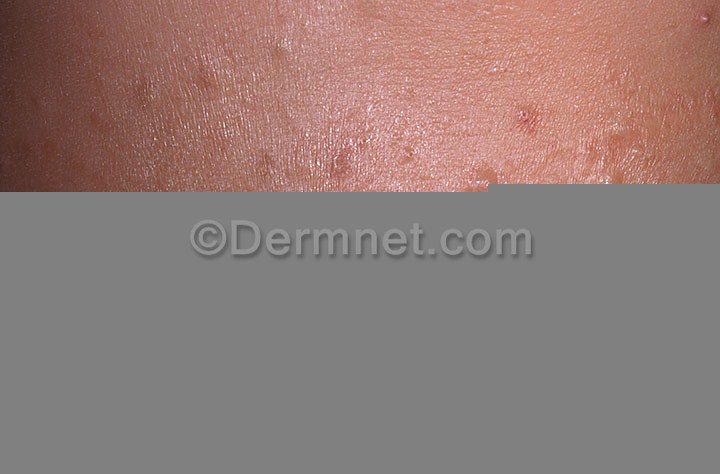
Disease: Acne and Rosacea Photos